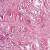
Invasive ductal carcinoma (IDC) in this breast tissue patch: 1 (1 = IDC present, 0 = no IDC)